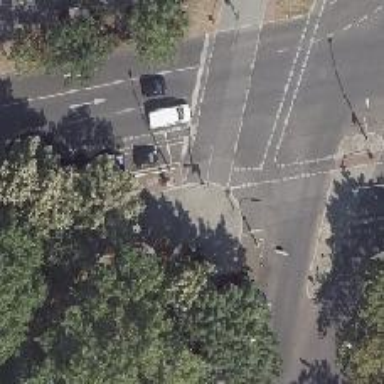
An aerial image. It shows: Footway crossing with traffic signals.